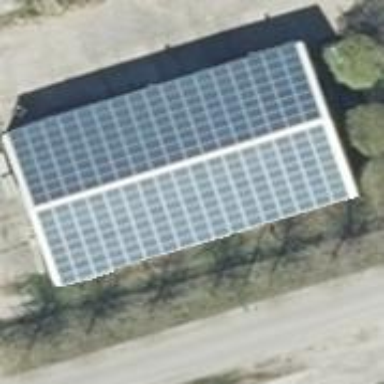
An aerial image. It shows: Small solar photovoltaic panel generator is producing electricity.